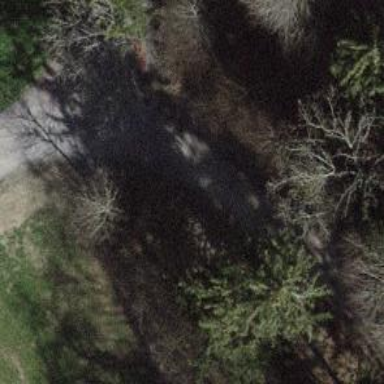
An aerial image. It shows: Dirt path.